Aerial crown-view tile of a tropical tree (Barro Colorado Island, Panama), acquired 20241014:
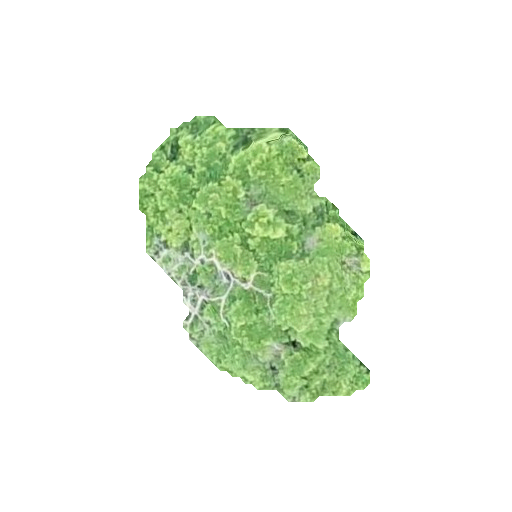
Species: Terminalia amazonia
GBIF accepted scientific name: Terminalia amazonica
Crown area: 70.564 m²